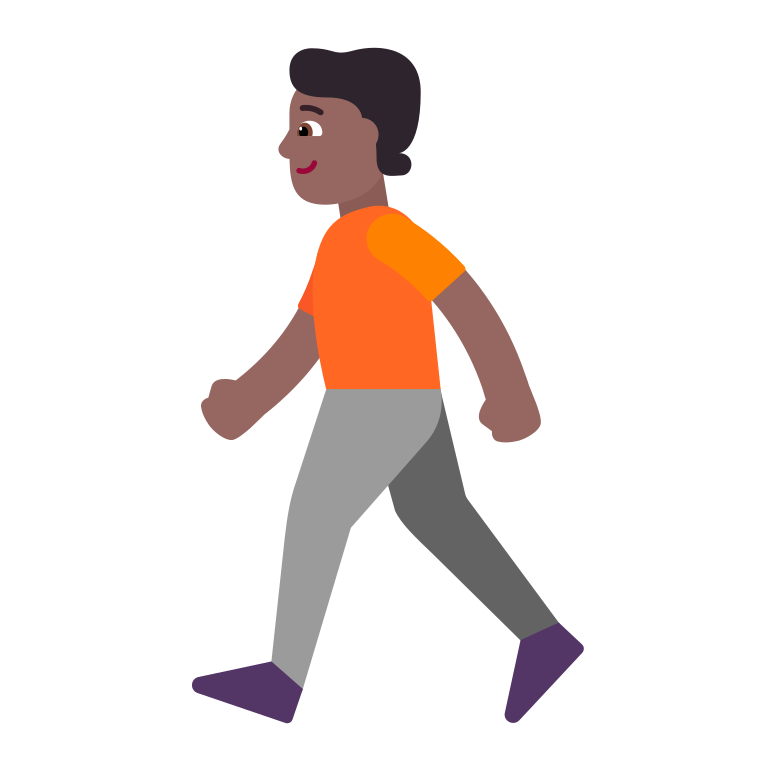
person walking flat  dark